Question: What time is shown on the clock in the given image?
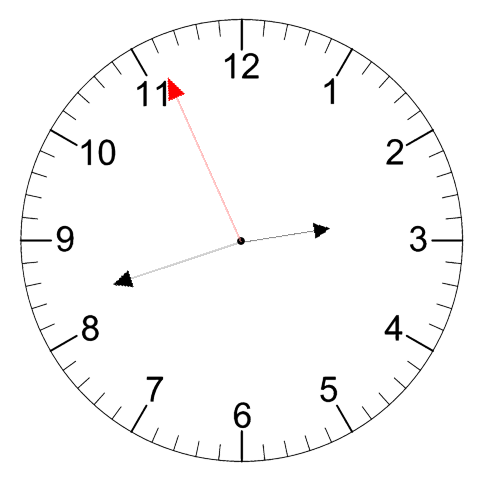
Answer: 02:41:56